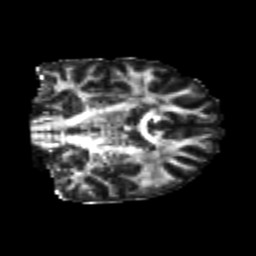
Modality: FA
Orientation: coronal
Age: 20
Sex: male
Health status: healthy
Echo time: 0.074 s